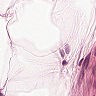
Metastatic tissue present: no